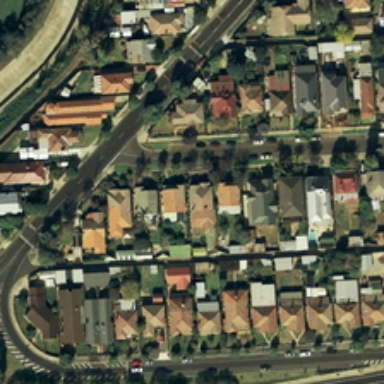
The residential buildings on both sides of the road are neatly arranged .